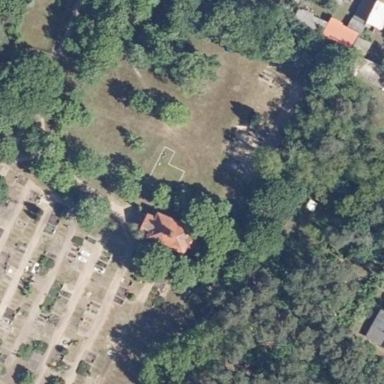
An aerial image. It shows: Cemetery.